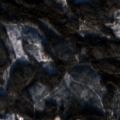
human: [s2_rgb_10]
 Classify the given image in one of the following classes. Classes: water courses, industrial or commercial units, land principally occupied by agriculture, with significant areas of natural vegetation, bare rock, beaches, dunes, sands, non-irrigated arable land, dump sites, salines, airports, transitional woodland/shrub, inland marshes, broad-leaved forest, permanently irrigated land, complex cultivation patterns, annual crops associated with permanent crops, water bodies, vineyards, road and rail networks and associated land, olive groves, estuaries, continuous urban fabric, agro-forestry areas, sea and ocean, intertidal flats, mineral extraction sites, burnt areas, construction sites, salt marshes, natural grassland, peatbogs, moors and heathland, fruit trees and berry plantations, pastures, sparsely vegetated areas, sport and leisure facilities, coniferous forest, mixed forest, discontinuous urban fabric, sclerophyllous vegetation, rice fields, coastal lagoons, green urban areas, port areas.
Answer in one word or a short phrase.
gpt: coniferous forest, mixed forest